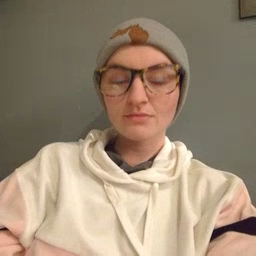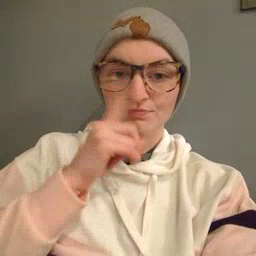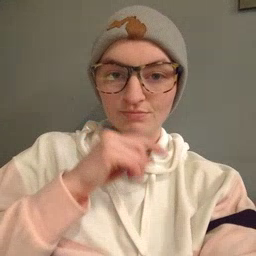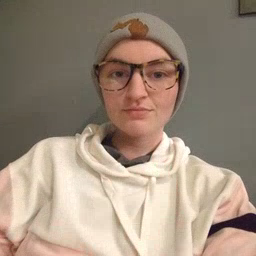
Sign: mouse